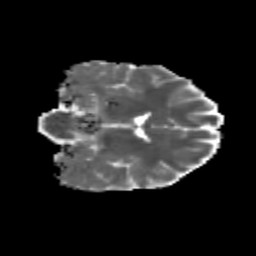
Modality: MD
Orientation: coronal
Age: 25
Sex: female
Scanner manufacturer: siemens
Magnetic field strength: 3 T
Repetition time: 3.5 s
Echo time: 0.113 s